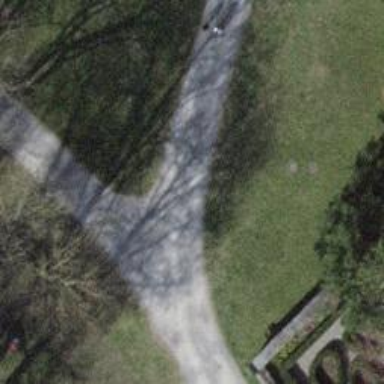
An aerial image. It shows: Unpaved path.